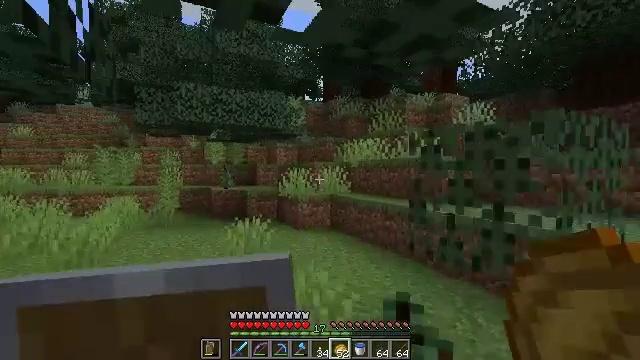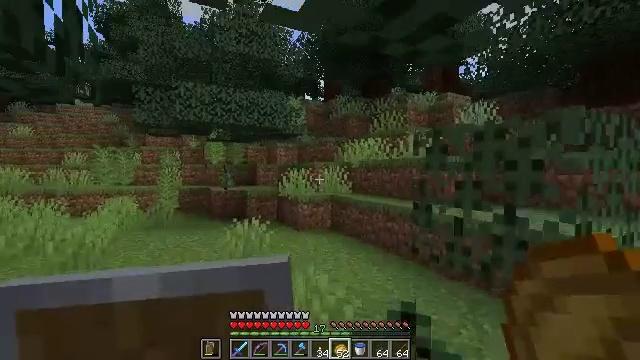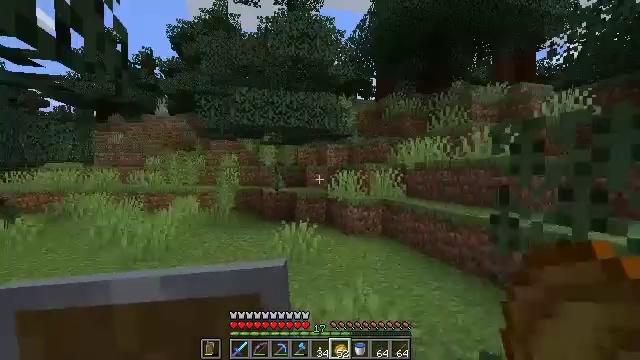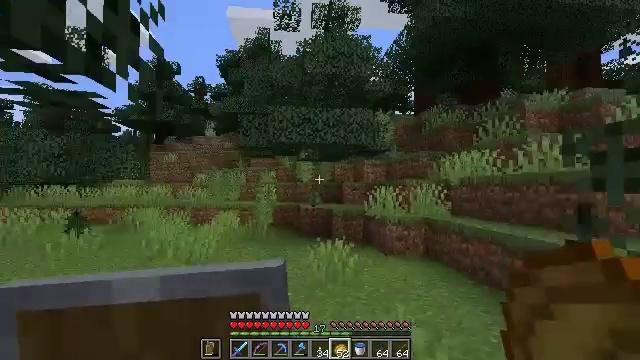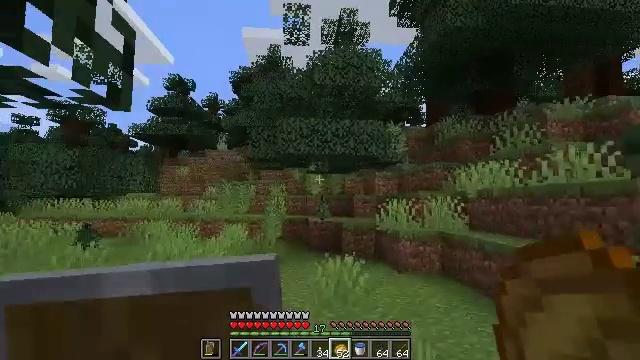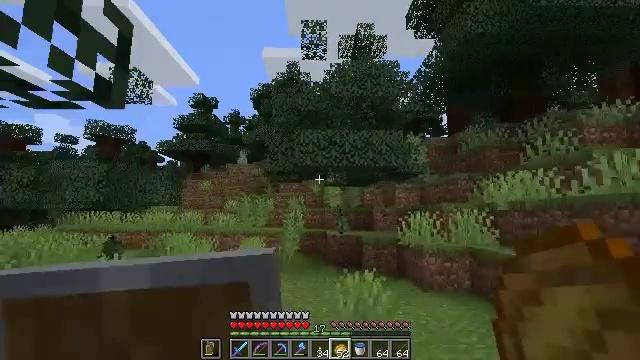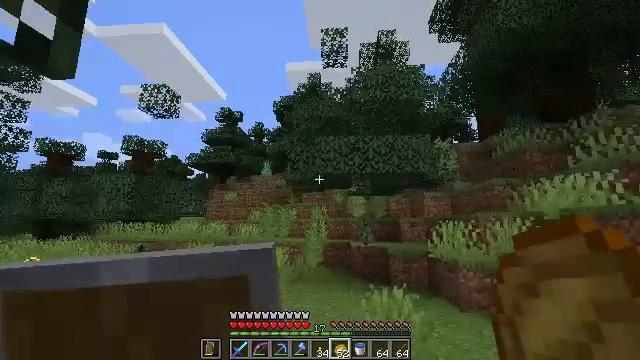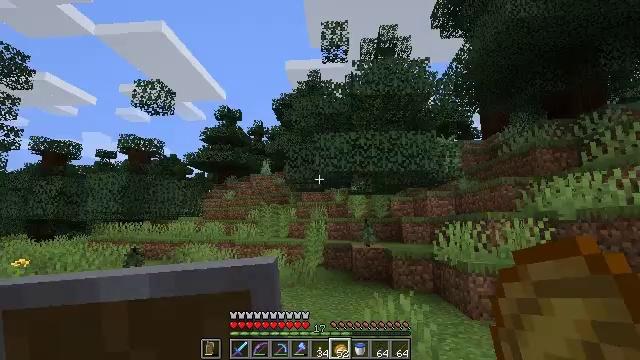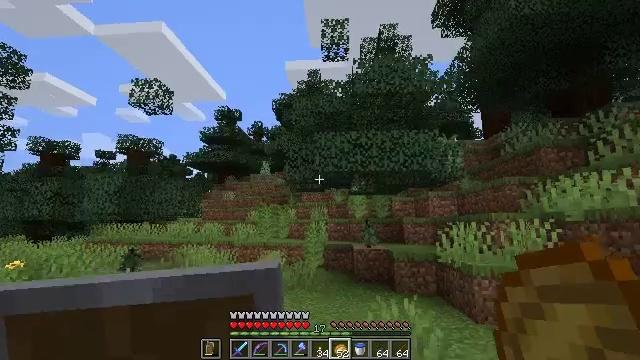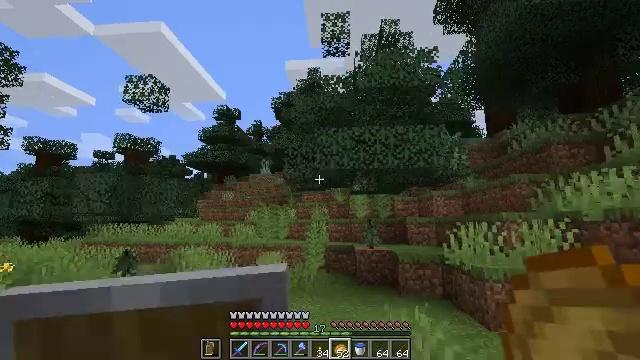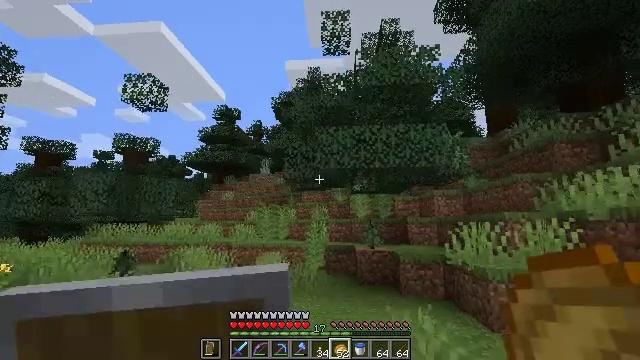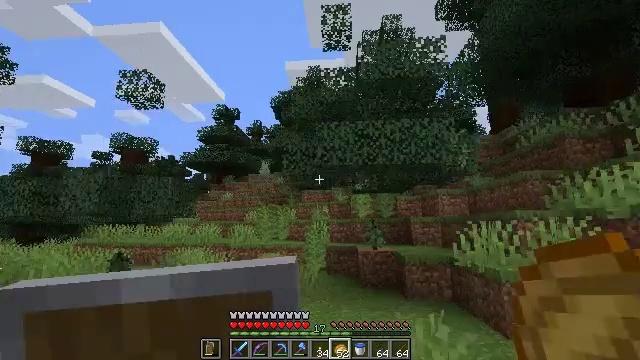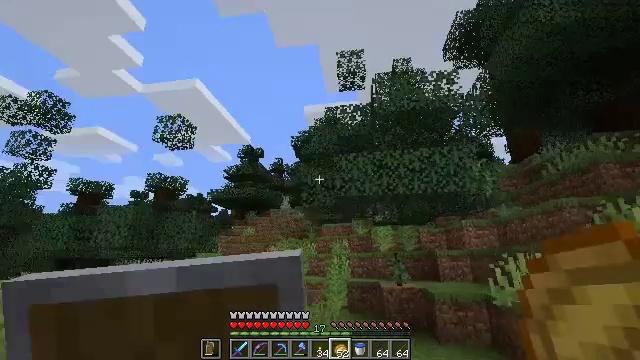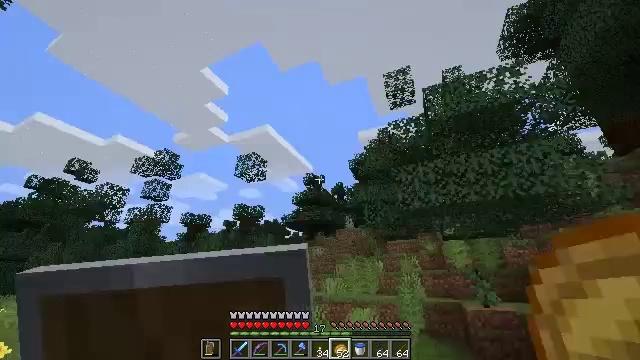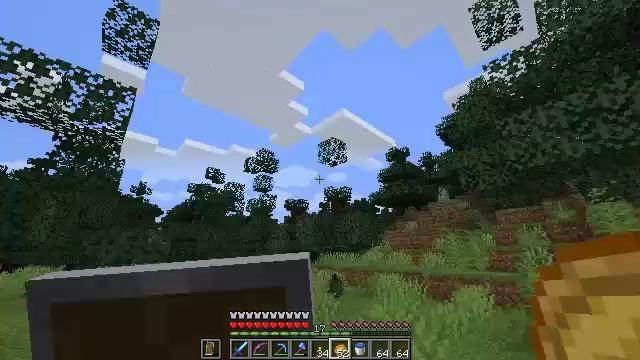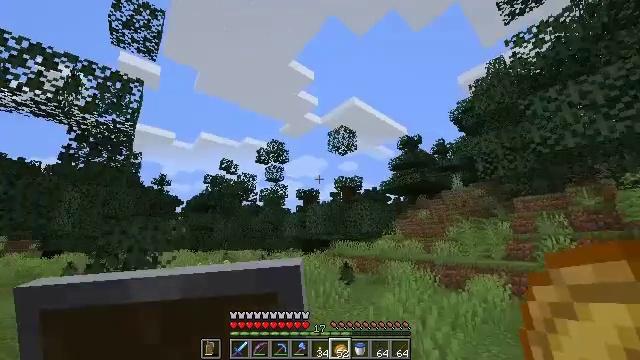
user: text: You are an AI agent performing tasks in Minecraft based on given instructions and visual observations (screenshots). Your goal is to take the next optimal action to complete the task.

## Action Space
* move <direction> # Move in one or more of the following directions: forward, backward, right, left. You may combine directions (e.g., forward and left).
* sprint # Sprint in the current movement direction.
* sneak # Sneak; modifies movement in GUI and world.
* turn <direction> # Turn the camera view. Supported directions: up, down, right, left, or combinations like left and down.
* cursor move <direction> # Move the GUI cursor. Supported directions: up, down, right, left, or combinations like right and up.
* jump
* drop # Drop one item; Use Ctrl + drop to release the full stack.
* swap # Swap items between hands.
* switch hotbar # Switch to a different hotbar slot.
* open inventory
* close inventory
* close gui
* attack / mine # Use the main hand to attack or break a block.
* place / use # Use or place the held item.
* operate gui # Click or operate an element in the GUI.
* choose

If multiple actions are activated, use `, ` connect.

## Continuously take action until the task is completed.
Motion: motion action
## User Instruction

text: Mine spruce leaves from the tree.
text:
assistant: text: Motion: move forward
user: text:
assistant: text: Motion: move forward, turn left
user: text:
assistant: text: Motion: move forward, turn left and up
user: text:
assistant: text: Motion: move forward, turn left and up
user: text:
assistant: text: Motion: move forward, turn left and up
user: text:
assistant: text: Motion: move forward, turn left and up
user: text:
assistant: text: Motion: move forward
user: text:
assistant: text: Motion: move forward
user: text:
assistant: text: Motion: move forward
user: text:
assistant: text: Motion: move forward
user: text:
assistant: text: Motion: move forward, sprint
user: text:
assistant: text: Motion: move forward, sprint, turn left and up
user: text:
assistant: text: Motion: move forward, sprint, turn left and up
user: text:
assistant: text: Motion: move forward, turn left and down
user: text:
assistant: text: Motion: move forward, turn left and down
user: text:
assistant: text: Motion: move forward, turn left and down
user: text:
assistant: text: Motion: move forward, turn left and down
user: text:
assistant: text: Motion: move forward, turn left and down
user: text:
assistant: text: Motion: move forward, turn left
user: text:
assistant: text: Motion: move forward, turn left and down
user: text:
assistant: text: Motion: move forward, turn left and down
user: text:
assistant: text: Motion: move forward, turn left and down
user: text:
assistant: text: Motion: move forward, turn left
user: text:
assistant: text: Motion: move forward
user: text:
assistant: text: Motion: move forward
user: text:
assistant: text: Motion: move forward, turn right
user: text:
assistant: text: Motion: move forward, sprint, turn right and up
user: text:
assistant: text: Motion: move forward, sprint
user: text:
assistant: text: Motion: move forward, turn up
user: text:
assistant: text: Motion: move forward